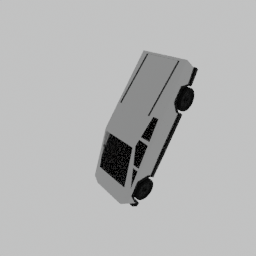
Label: mechanical